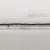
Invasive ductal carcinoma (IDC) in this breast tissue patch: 0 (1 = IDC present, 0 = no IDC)